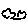
Label: cloud